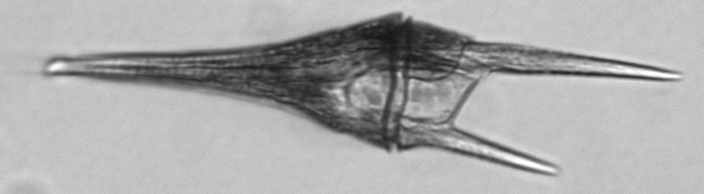
Label: Tripos_furca